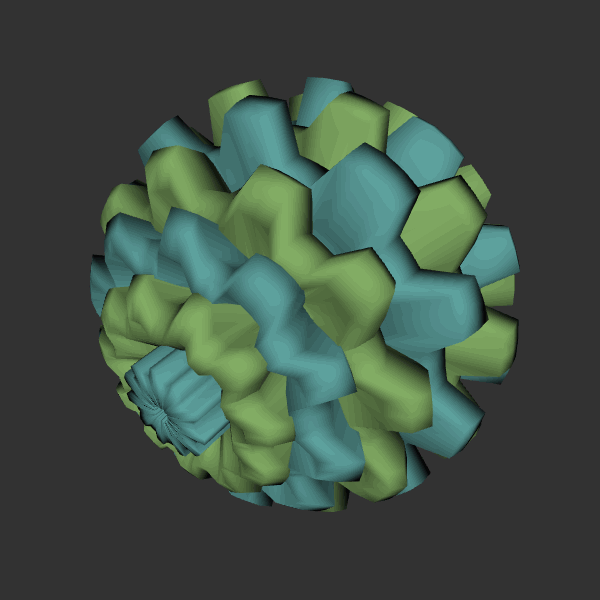
Background: dark